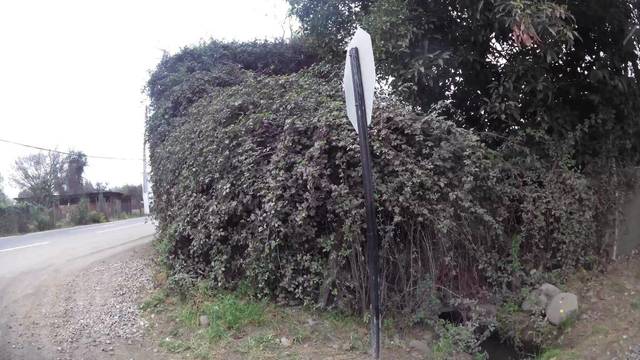
Region: Chile
Coordinates: -33.211, -70.662